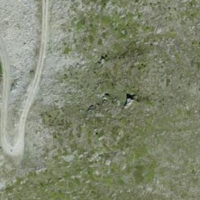
EUNIS habitat code: 31
Species observed at this site:
Pyrrhocorax graculus
Phoenicurus ochruros